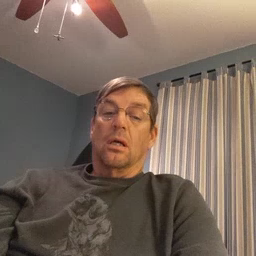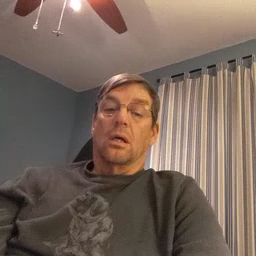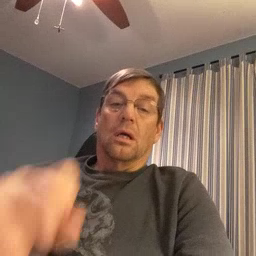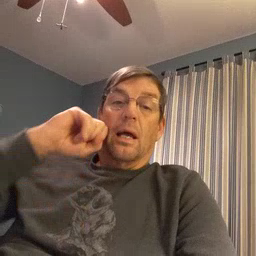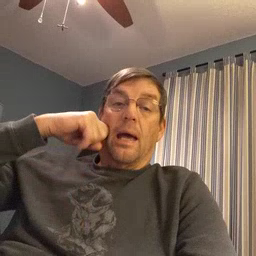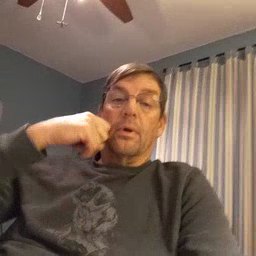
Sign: apple